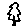
Label: tree